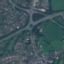
Land use / land cover class: Highway